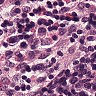
Metastatic tissue present: no